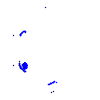
Particle: electron